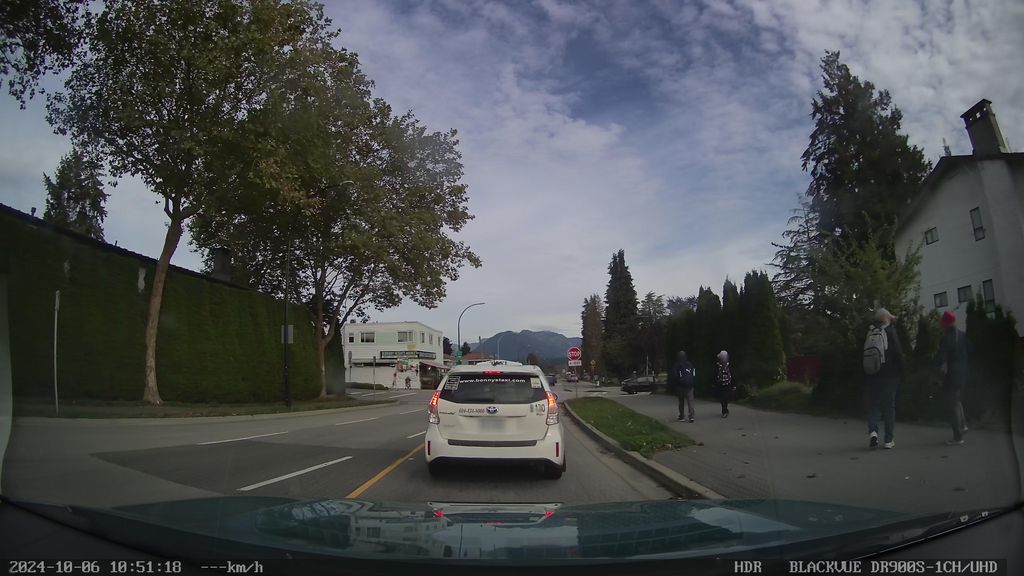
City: vancouver